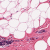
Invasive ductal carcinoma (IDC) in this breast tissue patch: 0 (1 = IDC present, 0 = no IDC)